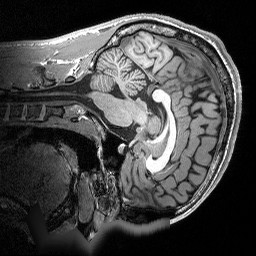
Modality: T1w
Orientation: sagittal